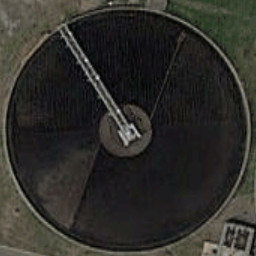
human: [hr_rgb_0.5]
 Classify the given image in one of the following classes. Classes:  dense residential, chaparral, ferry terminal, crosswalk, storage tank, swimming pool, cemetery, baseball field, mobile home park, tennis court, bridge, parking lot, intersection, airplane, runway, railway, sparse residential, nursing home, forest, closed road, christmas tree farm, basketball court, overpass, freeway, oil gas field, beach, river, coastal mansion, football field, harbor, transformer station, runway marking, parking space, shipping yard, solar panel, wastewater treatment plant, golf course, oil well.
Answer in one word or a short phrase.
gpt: wastewater treatment plant